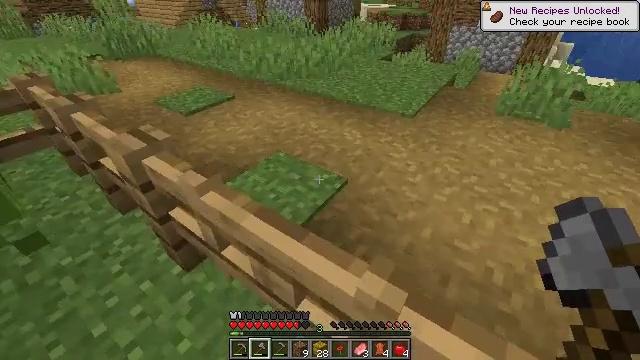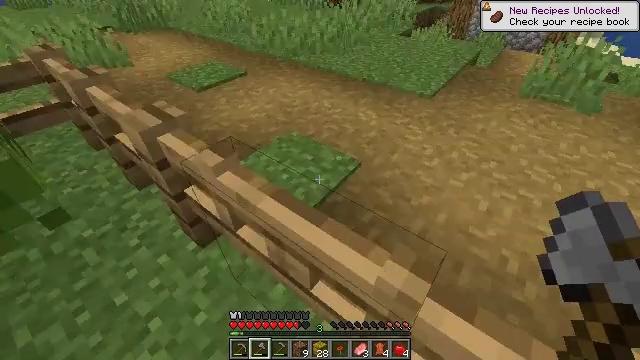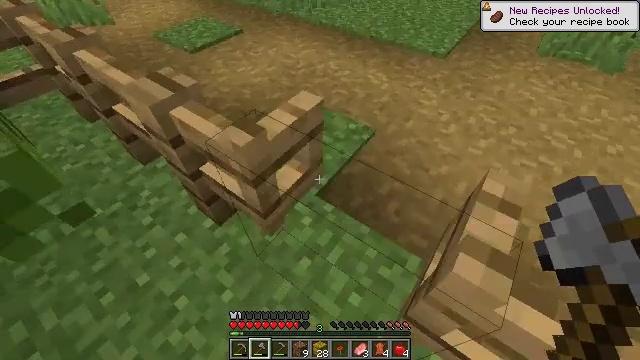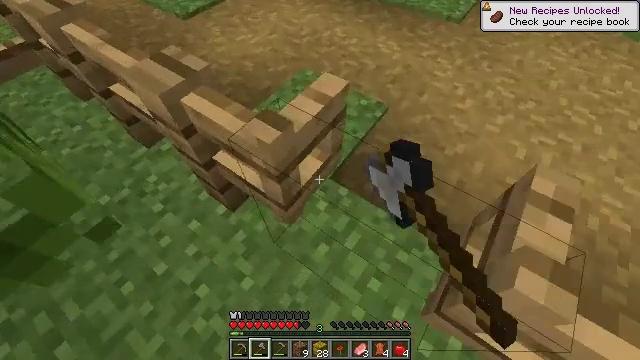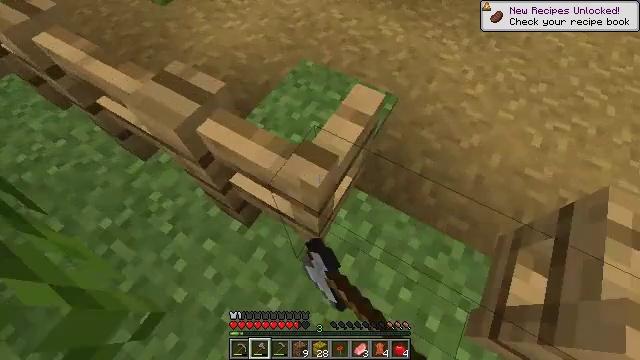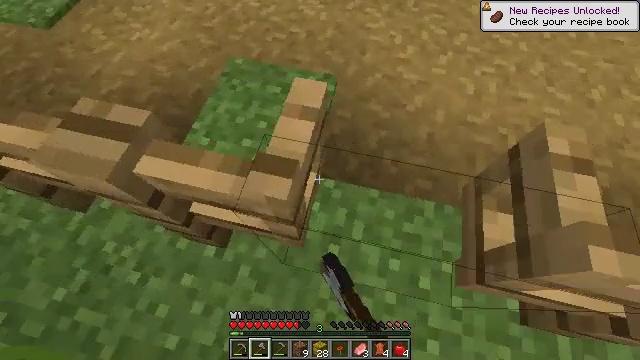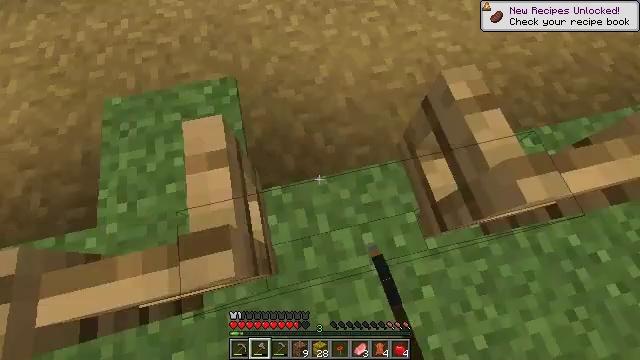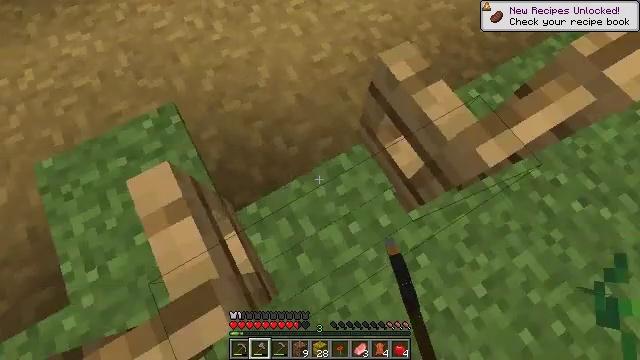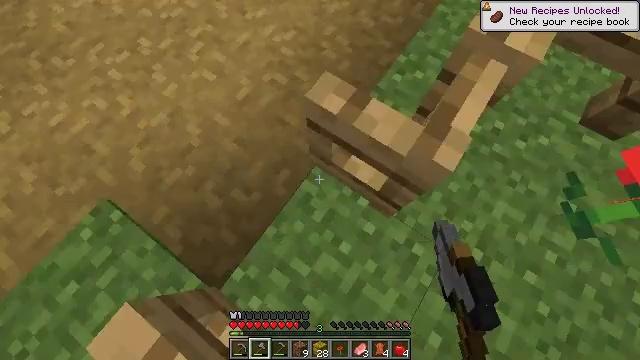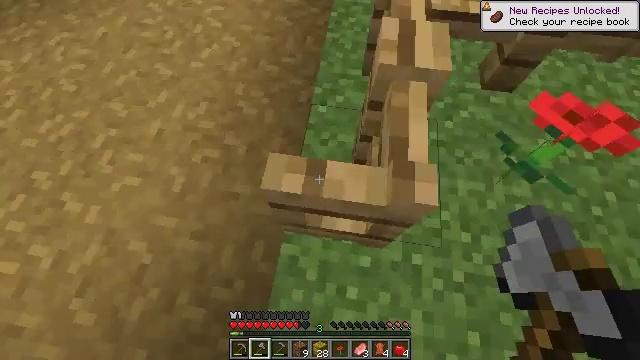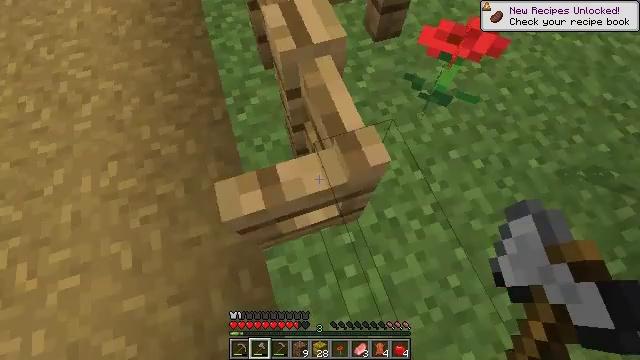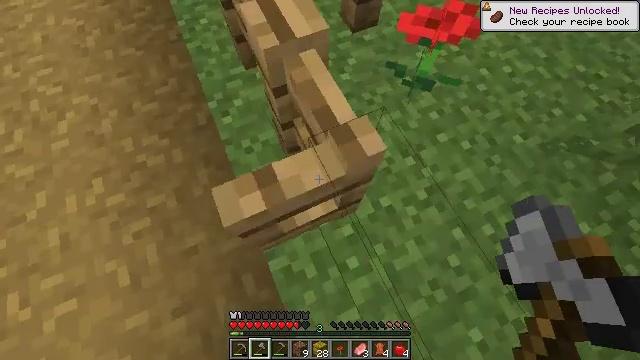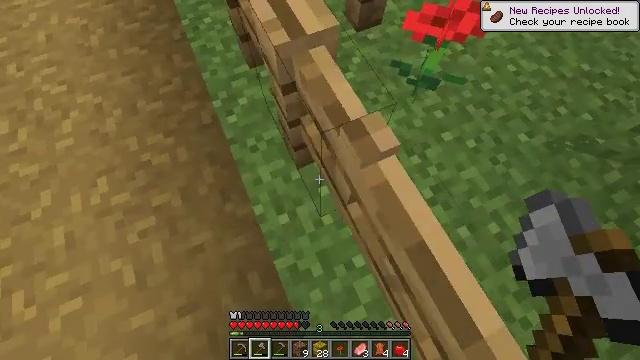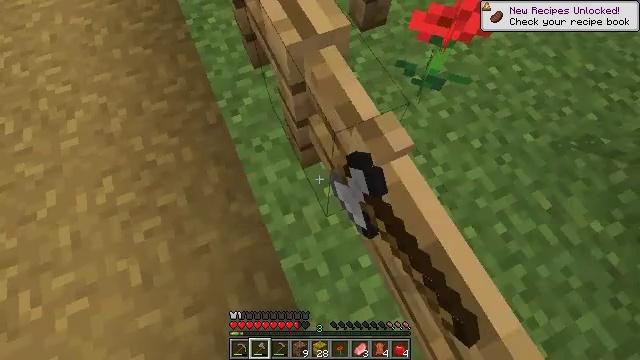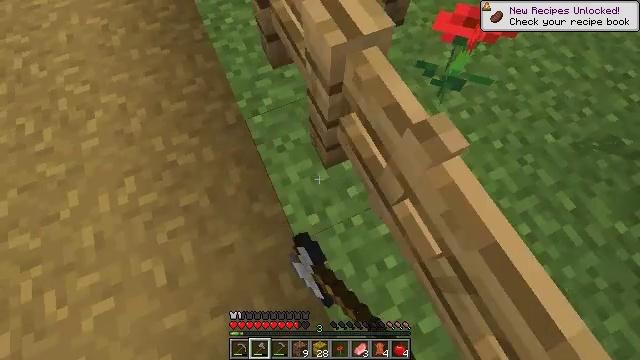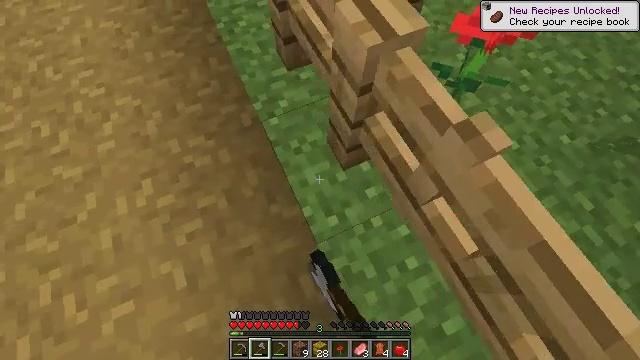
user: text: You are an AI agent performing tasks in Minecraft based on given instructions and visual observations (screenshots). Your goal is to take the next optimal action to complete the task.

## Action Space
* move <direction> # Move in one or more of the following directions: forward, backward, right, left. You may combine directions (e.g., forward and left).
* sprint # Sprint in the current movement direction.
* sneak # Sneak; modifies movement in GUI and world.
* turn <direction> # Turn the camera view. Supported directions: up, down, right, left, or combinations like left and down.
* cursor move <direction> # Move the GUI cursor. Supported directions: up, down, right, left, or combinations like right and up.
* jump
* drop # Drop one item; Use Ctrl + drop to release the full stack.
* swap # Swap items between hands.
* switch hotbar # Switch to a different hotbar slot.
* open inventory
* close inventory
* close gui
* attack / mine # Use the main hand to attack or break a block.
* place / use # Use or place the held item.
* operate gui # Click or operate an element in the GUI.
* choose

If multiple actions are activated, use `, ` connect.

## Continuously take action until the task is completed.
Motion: motion action
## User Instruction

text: craft item air
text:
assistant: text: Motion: move forward and move left, turn left and down
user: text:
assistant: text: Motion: move forward and move left, turn right and down, use / place
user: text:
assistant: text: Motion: move forward and move left, turn down, use / place
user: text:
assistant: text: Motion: move forward and move left, turn right and down, use / place
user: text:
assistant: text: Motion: move forward and move left, turn right and down, use / place
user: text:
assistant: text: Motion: move forward, turn right and down
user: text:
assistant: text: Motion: move forward, turn right and down
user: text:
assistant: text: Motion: move forward, turn right and up
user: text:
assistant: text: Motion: turn right and up
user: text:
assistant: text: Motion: turn right and down
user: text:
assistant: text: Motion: turn right
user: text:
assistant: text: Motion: use / place
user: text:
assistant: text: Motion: move left, use / place
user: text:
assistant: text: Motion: move left, use / place
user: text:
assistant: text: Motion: move left
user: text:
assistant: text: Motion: move left, turn right and up
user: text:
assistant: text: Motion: move left, turn left and up
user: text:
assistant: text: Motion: move forward and move left, turn left and up
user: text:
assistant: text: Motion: move forward and move left, sprint, turn left and up
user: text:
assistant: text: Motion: move forward, sprint
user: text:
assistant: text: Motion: move forward, sprint
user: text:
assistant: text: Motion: move forward, sprint
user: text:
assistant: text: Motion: move forward, sprint
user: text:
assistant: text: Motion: move forward, sprint
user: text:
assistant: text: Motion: move forward, sprint, jump
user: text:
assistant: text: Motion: move forward, sprint, jump
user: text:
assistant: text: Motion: move forward, sprint, jump
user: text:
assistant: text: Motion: move forward, sprint, jump
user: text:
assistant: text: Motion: move forward, sprint, jump
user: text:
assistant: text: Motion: move forward, sprint, jump